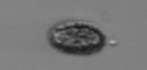
Label: Pseudochattonella_farcimen